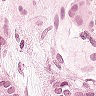
Metastatic tissue present: yes